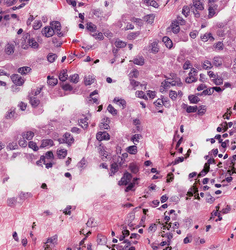
Tumor epithelial tissue: yes
Tumor-associated stroma tissue: yes
Normal tissue: no